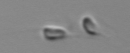
Label: Dinobryon